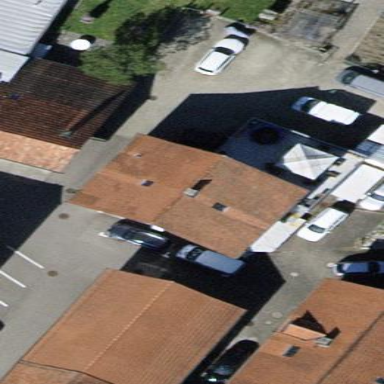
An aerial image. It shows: Detached building with gabled roof.